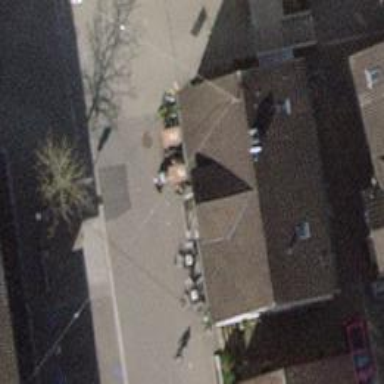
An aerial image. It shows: Cafe.